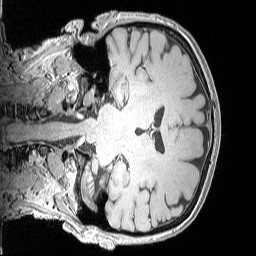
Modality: MP2RAGE
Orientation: coronal
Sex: female
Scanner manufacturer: siemens
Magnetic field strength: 3 T
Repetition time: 5 s
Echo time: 0.00292 s